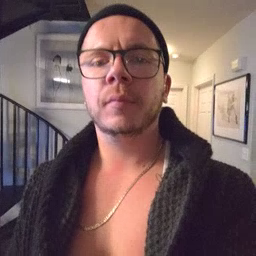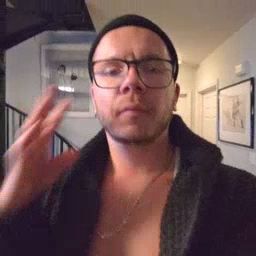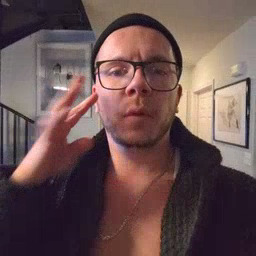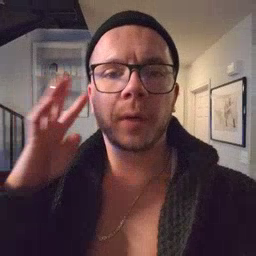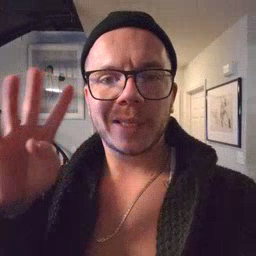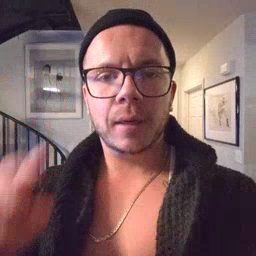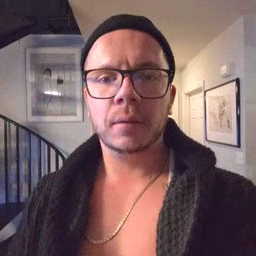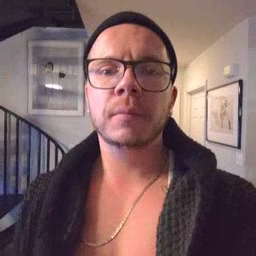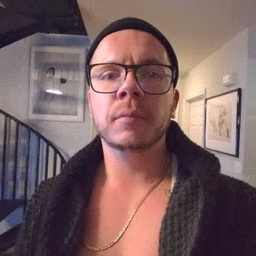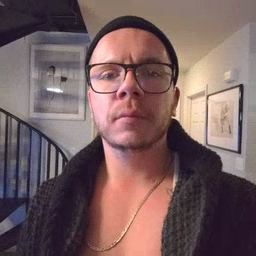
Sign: noisy